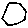
Label: hexagon